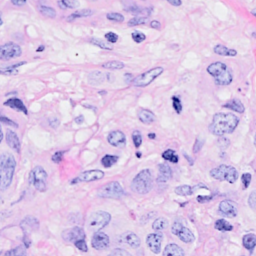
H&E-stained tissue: Breast